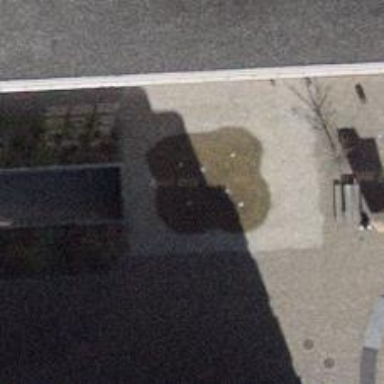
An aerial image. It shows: Beautiful fountain.